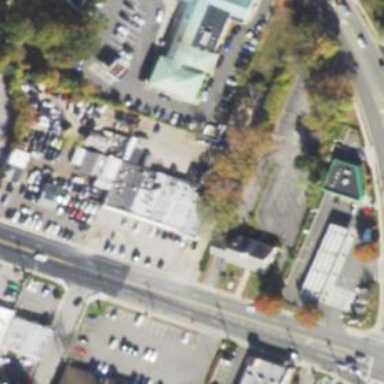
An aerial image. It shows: Retail building.